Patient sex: M
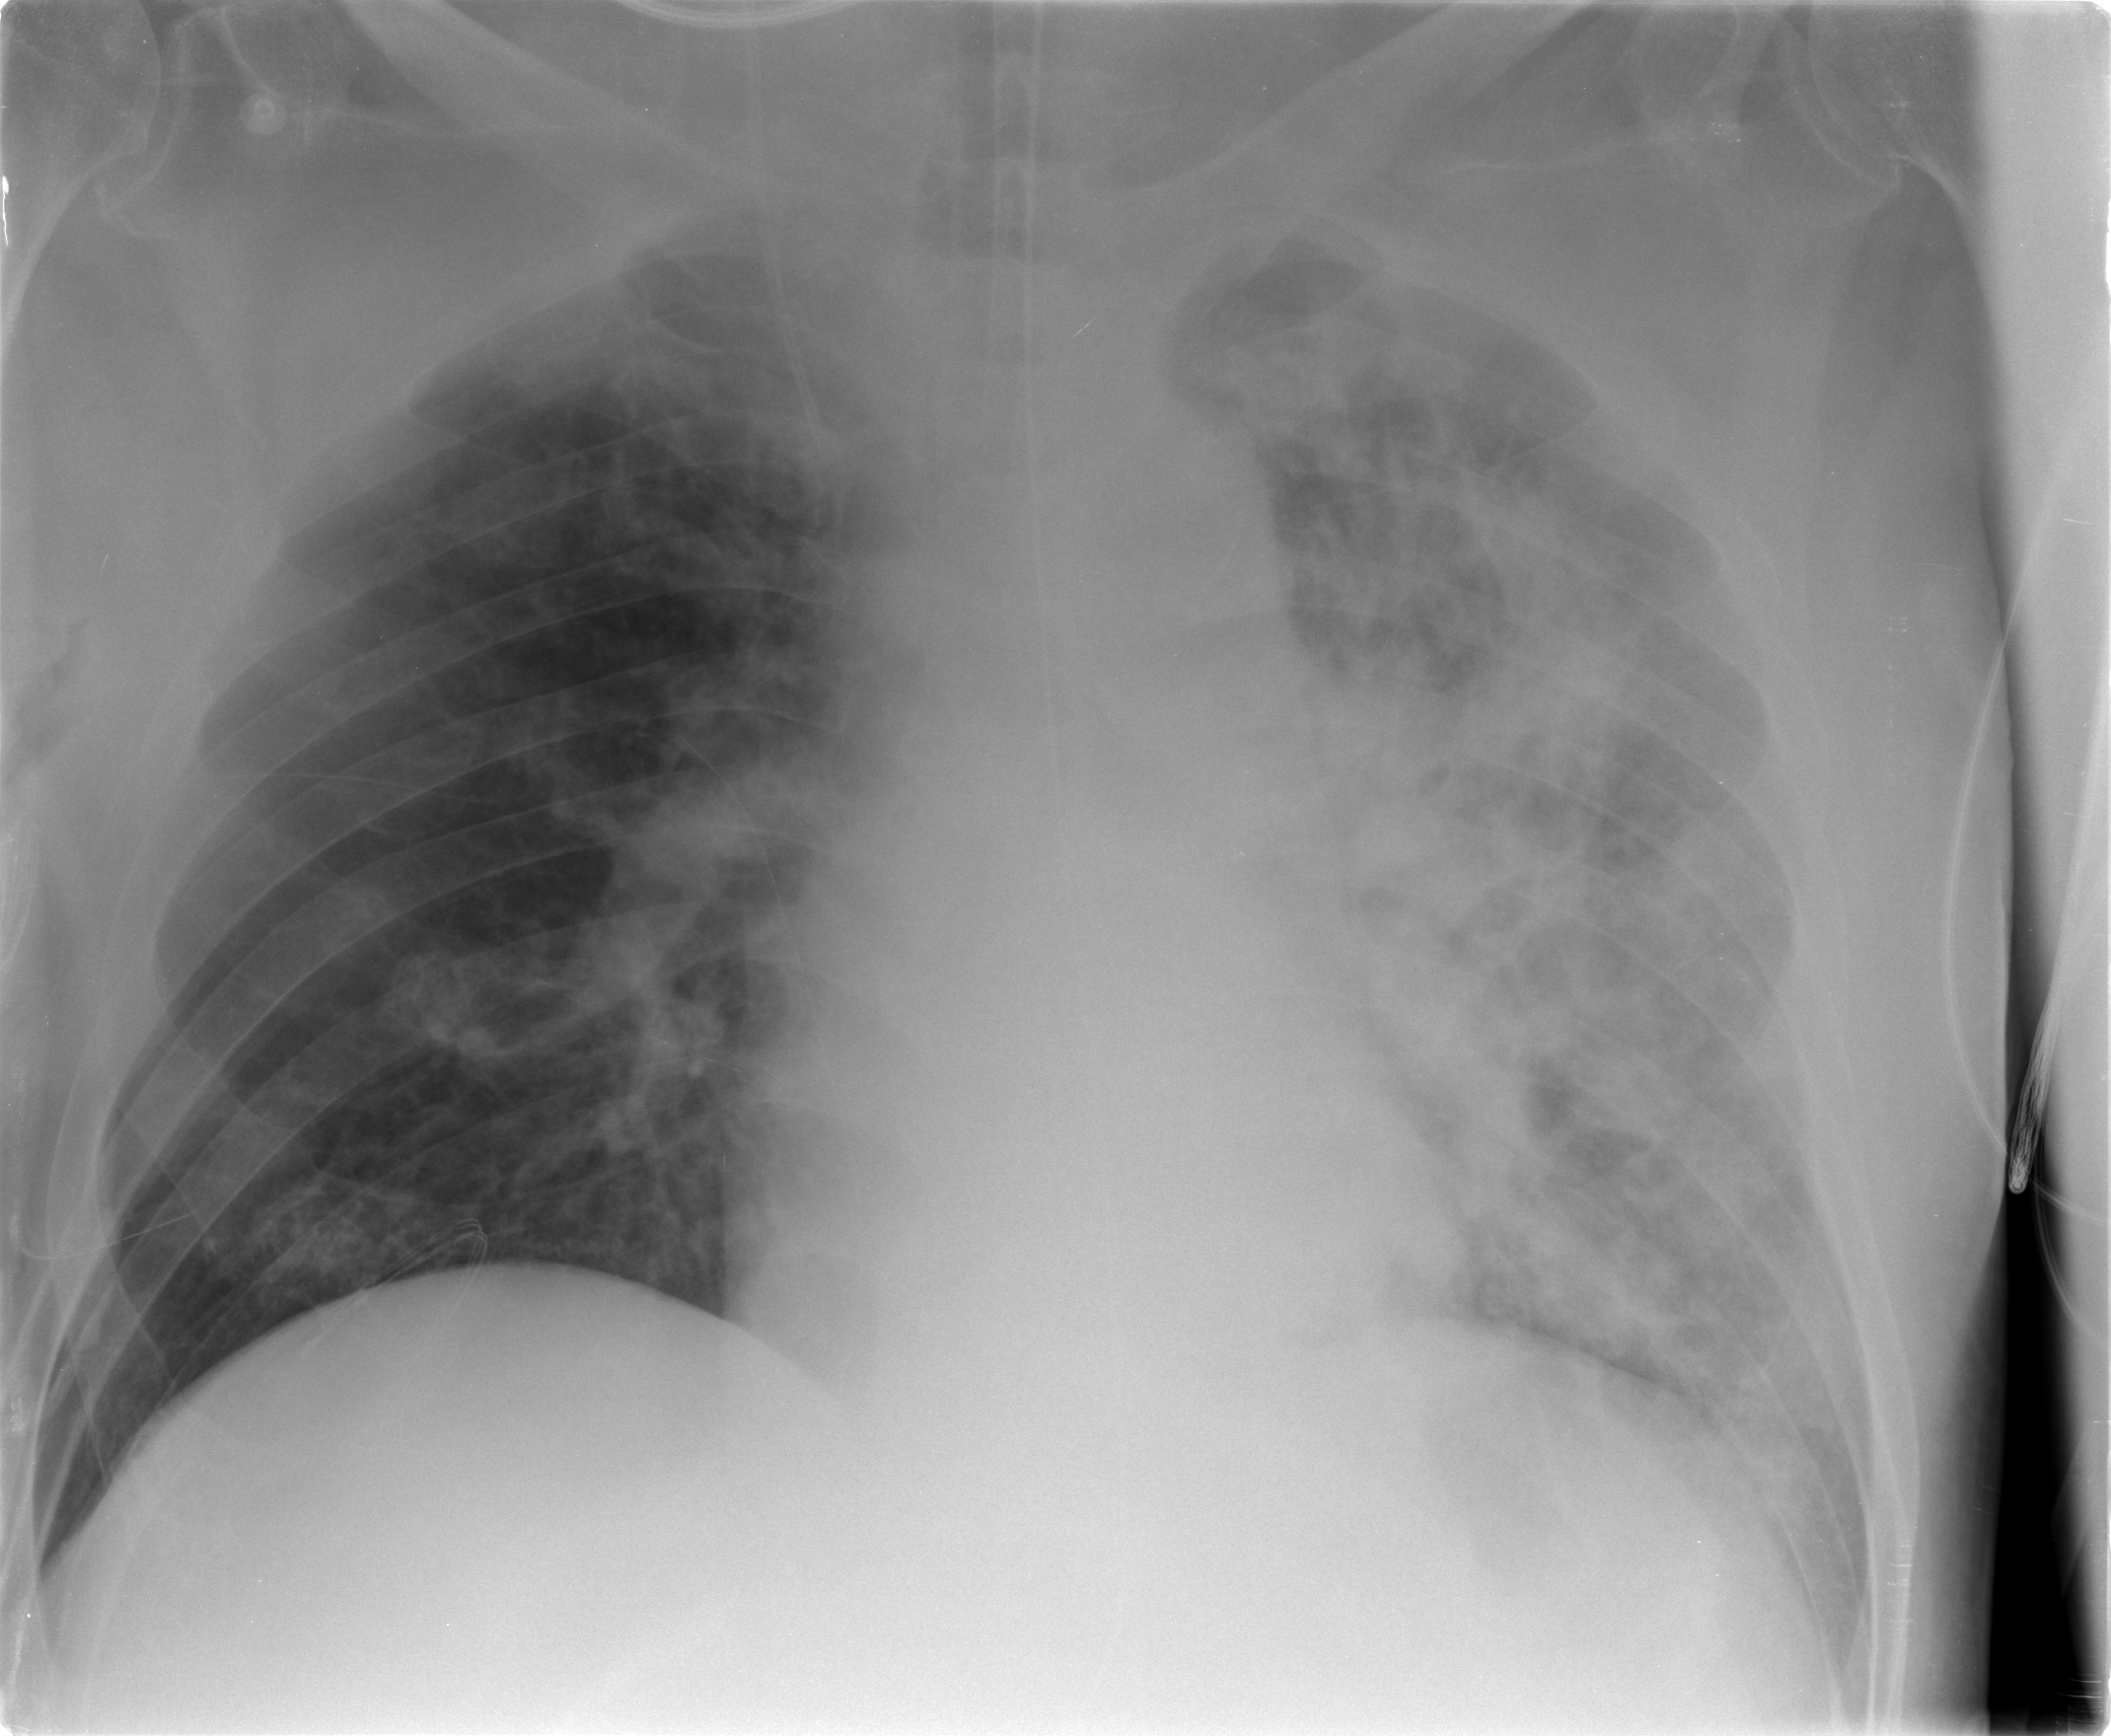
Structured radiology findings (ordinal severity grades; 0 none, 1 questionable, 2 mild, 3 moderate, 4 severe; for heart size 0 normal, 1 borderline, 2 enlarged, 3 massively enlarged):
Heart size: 0
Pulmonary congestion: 0
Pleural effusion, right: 2
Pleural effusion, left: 0
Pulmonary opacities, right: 0
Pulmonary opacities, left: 4
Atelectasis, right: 2
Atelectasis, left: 4